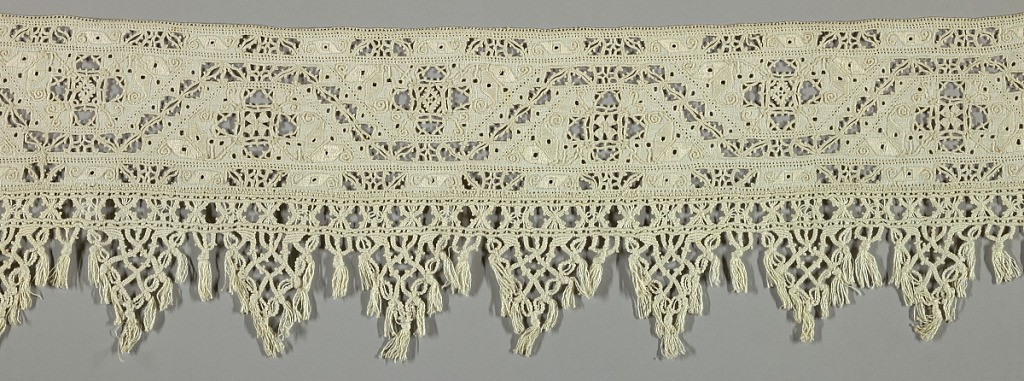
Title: Border
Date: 16th–17th century
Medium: linen Technique: knotting (macramé), withdrawn element work, needle-made filling, embroidery
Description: Border with openwork and macramé edging.